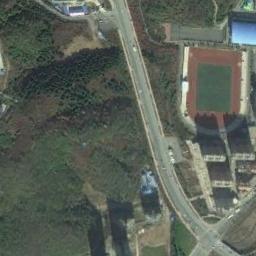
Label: ground_track_field